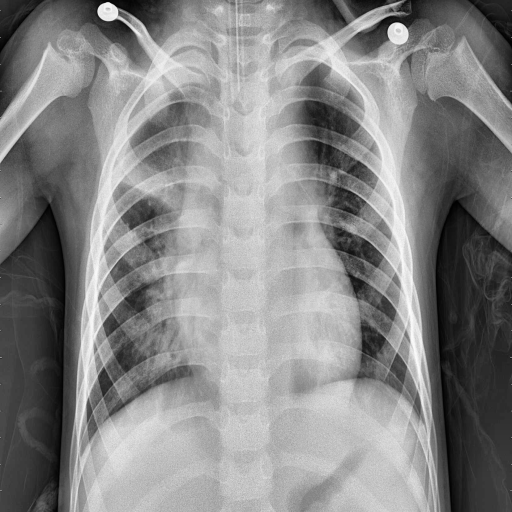
Finding: PNEUMONIA